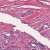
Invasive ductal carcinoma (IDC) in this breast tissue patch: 0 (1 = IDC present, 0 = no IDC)